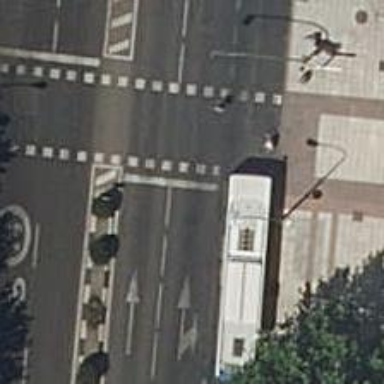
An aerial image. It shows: Road with traffic signals at the crossing.